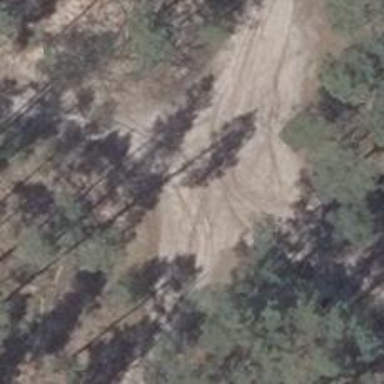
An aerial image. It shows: Dirt track with grade 4 tracktype.